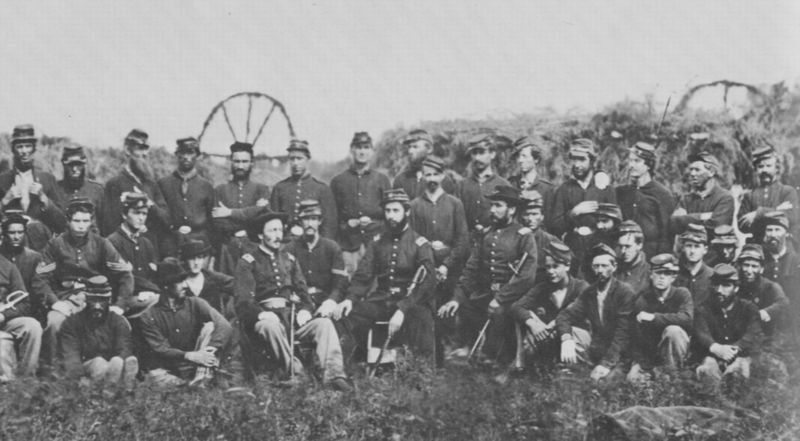
Titel: K-Kompanie der 93. Infanterieeinheit New York bei Bealton
Künstler: Mathew B. Brady
Schlagwörter: dunkel, gruppe, himmel, weiß, sitzen, grau, hell, hintergrund, hut, hüte, männer, schwarz, gras, gürtel, schirm, wiese, bärte, kappen, mütze, mützen, falten, stehen, stein, vollbart, hände, feld, felder, gräser, natur, verbindung, schulter, räder, stock, hosen, heu, amerika, hocker, rang, rad, krieg, soldaten, gestell, knöpfe, savanne, ränge, foto, fotografie, photographie, draußen, viele, militär, schwarzweiß, schwert, säbel, uniform, uniformen, waffen, jacken, knien, soldat, stöcke, epauletten, abzeichen, degen, gruppenbild, armee, photo, gewehr, regiment, artillerie, männder, usa, aufnahme, infanterie, offiziere, schärpen, russisch, südstaaten, mannschaft, mittig, truppe, gruppenfoto, gruppenphoto, lebend, schulterstücke, artellerie, epuletten, freiheitskrieg, südstaatler, uniformierte, dienstrang, ärmer